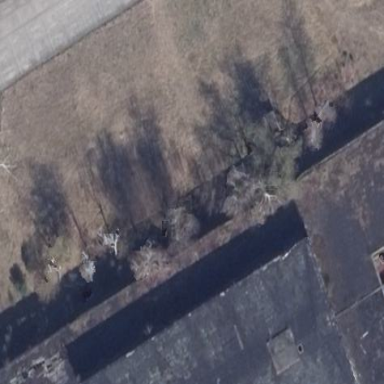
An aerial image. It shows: Part of building.